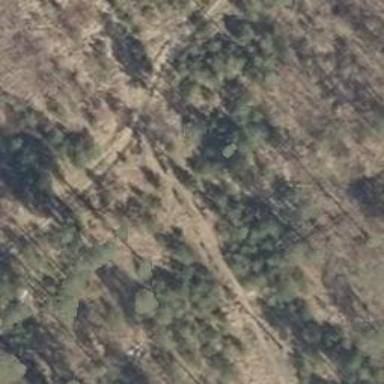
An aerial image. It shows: Path on the ground.